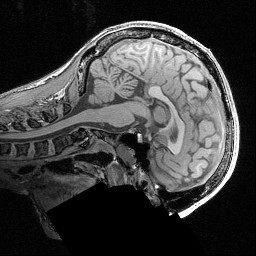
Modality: T1w
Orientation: sagittal
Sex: male
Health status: ill
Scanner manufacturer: siemens
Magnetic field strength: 2.894 T
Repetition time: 1.57 s
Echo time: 0.00342 s